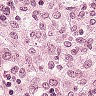
Metastatic tissue present: no